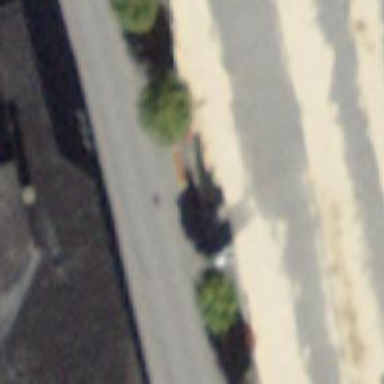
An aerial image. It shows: Bench for seating.